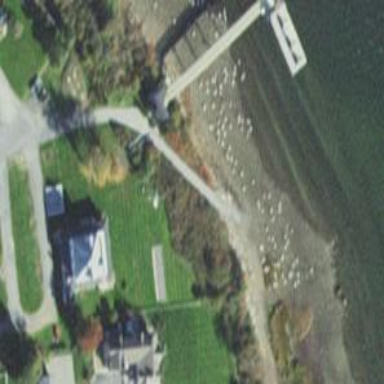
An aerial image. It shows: Slipway on leisure land.